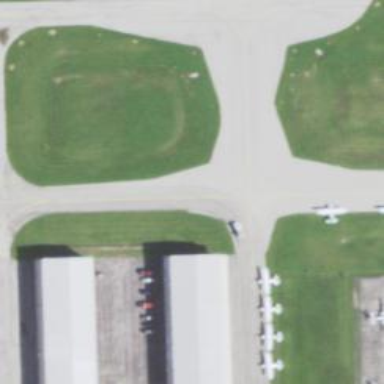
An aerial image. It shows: Image of taxiway at airport.